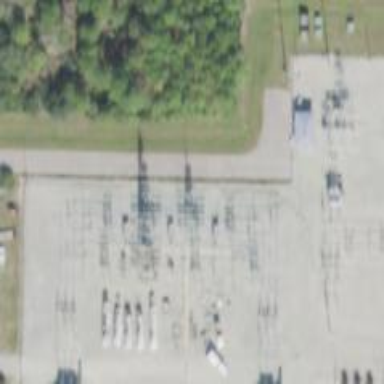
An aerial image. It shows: Switch used for power control.